Aerial crown-view tile of a tropical tree (Barro Colorado Island, Panama), acquired 20250124:
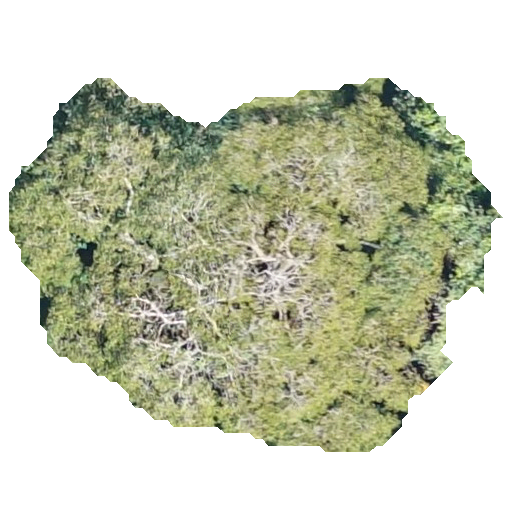
Species: Hymenaea courbaril
GBIF accepted scientific name: Hymenaea courbaril
Crown area: 202.424 m²